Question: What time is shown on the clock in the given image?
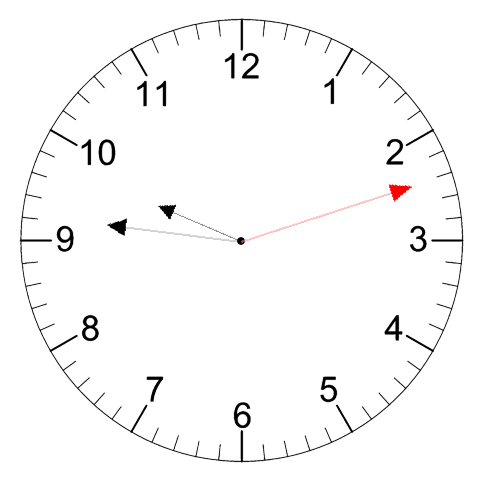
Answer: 09:46:12